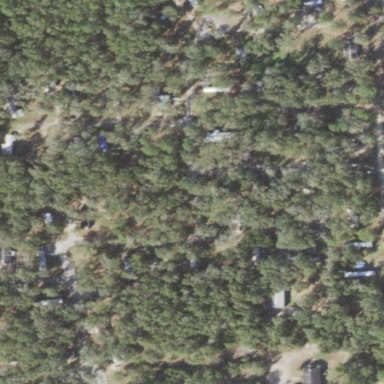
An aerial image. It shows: Residential area known as trailer park.